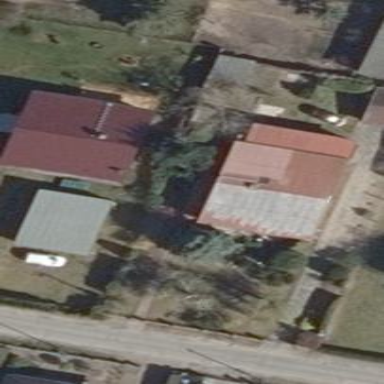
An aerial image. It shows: Part of building.